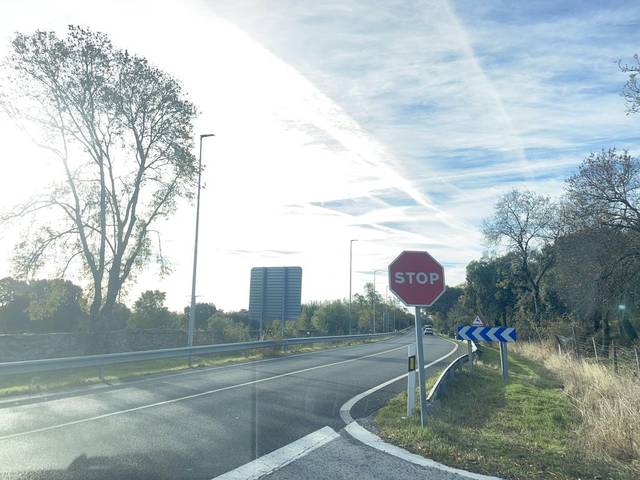
Region: Spain
Coordinates: 40.648, -4.103